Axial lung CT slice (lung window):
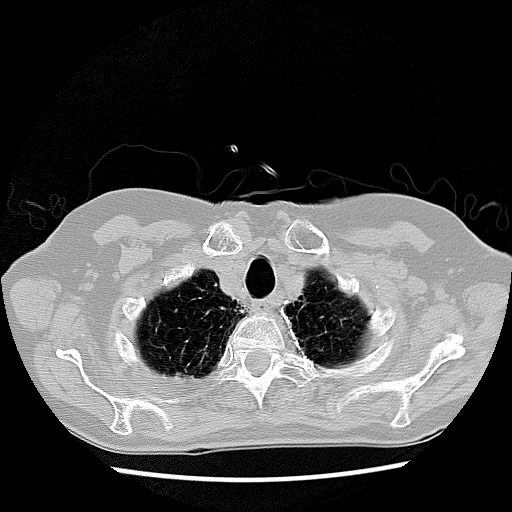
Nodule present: no